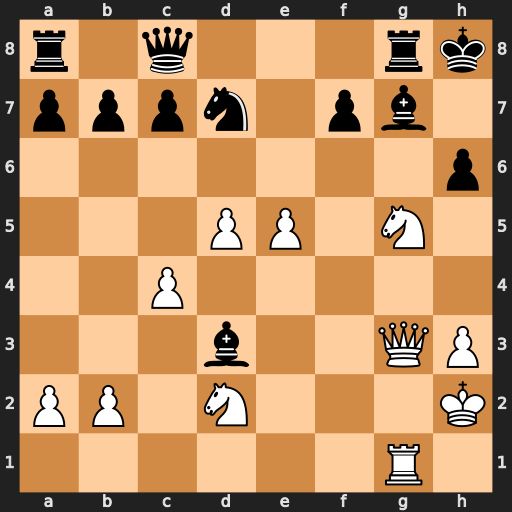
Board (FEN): r1q3rk/pppn1pb1/7p/3PP1N1/2P5/3b2QP/PP1N3K/6R1
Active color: w
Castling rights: -
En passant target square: -
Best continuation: Nxf7+ Kh7 Qxd3#